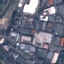
Land use / land cover: Industrial